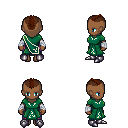
a pixel art fantasy rpg character, female body template, human, dark skin, sash dress, magenta pants, brown short mohawk hairstyle, white cloth bandages, metal boots, four views (front, back, left, right), 2x2 character sprite sheet, small pixel art, hard edges, no anti-aliasing